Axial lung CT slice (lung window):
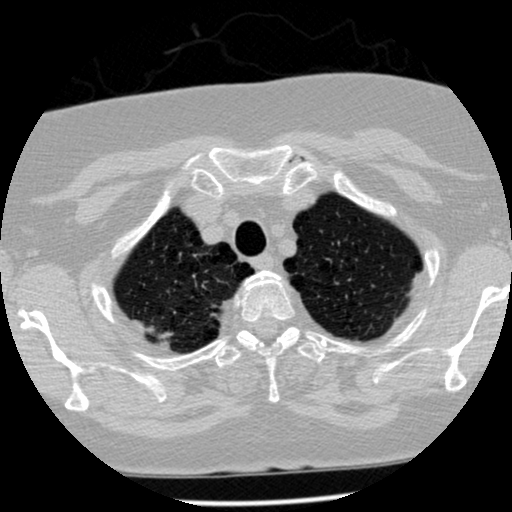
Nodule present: no